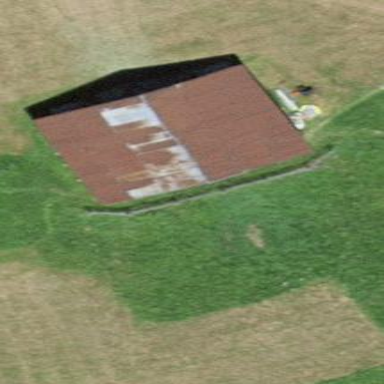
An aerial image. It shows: Barn.